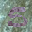
Label: 5